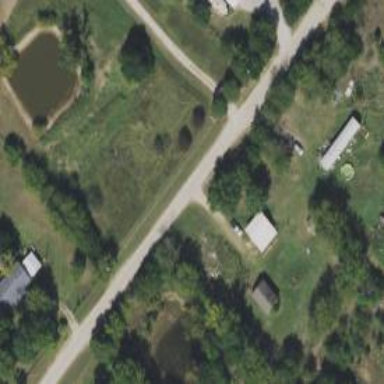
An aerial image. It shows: Driveway leading to service road.